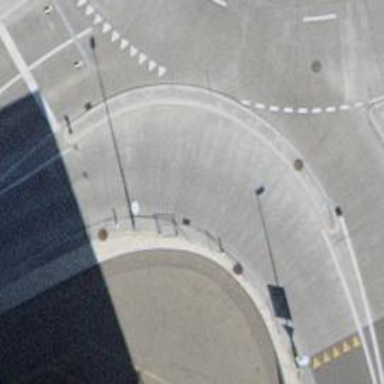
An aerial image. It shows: Primary link road with asphalt surface.